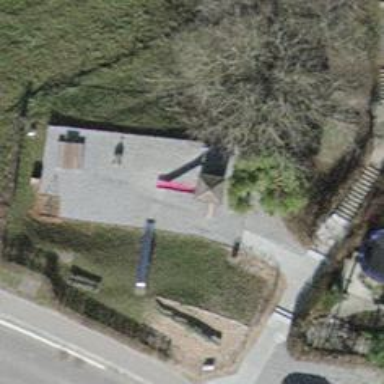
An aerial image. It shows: Playground area for leisure activities on the land.